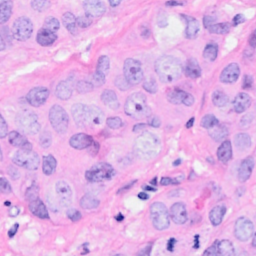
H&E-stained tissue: Breast